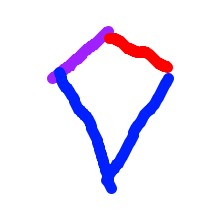
Shape: kite